Question: I am using Jquery Tokeninput in my project to display some numbers in a textarea. I have a hidden input field in which I save the JSON string containing the numbers.
The JSON looks like
'''
patents = [{"id":"AT02708872"},{"id":"DE60232348"},{"id":"EP02708872"},{"id":"SE0101087"},{"id":"SE0200504"}]
'''
in my view the hidden input is
'''
<input id="appln_nrs" type="hidden" value="{{ patents }}" />
'''
In the same view I pass the value of this input to my JQuery Tokeninput as
'''
<script type="text/javascript">
$(document).ready(function() {
var patents = $("#appln_nrs").val();
//var patents = [{id:"ABC"},{id:"DEF"}];
$("#patents").tokenInput("", {
theme:"facebook",
prePopulate: patents
});
});
</script>
'''
The problem is the JSON contains only 5 entries with id and its value, but when I am on the view it display something like this in the textarea
But when I pass some hard coded JSON to patents variable it is displayed properly.
Any help will be highly appreciated.
Thanks
Edit
When I use in my javascript like
'''
var patents = {{ patents }};
'''
it gives me the following syntax error
'''
SyntaxError: invalid property id
[Break On This Error]
var patents = [{&quot;id&quot;:&quot;AT.<PHONE>.T&quot;},{&quot;id&quot;:&quot;...
'''
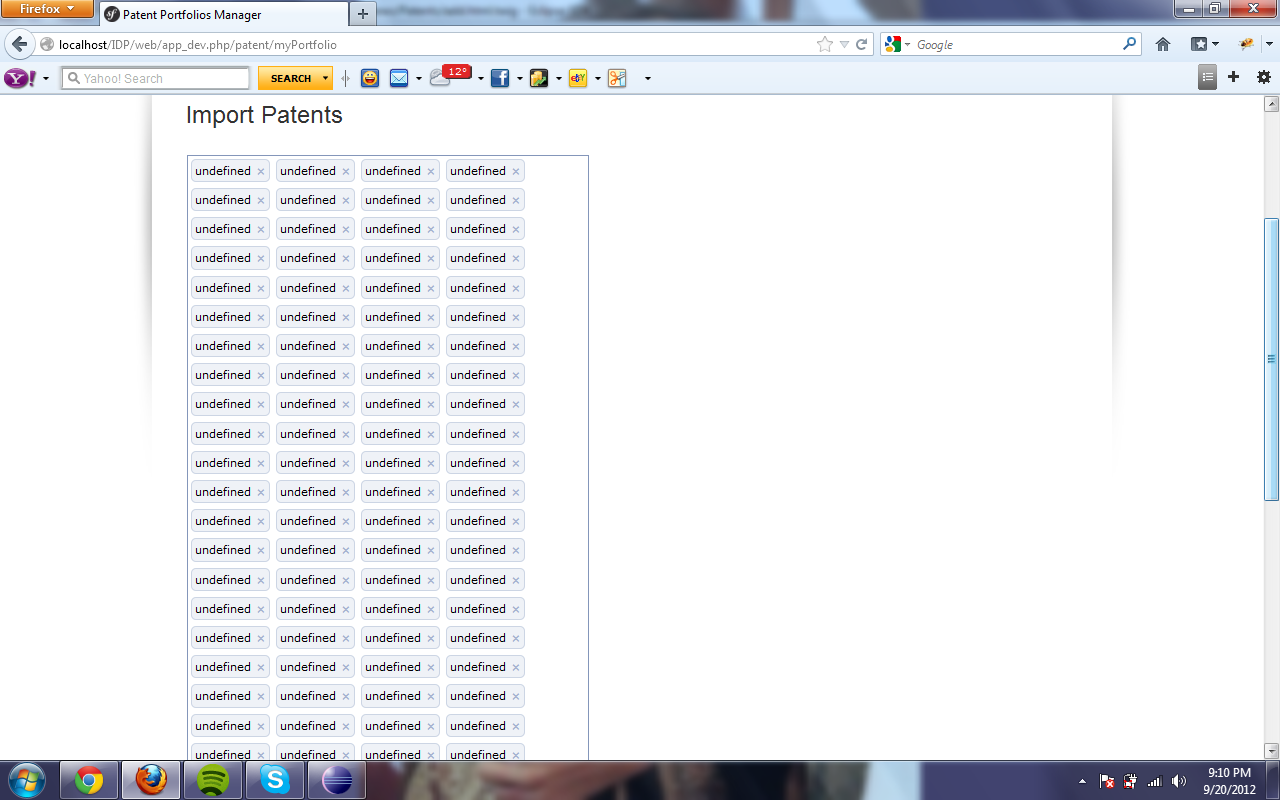
Answer: Don't use a hidden field. Just do:
'''
<script type="text/javascript">
$(document).ready(function() {
var patents = {{patents|raw}};
//var patents = [{id:"ABC"},{id:"DEF"}];
$("#patents").tokenInput("", {
theme:"facebook",
prePopulate: patents
});
});
</script>
'''